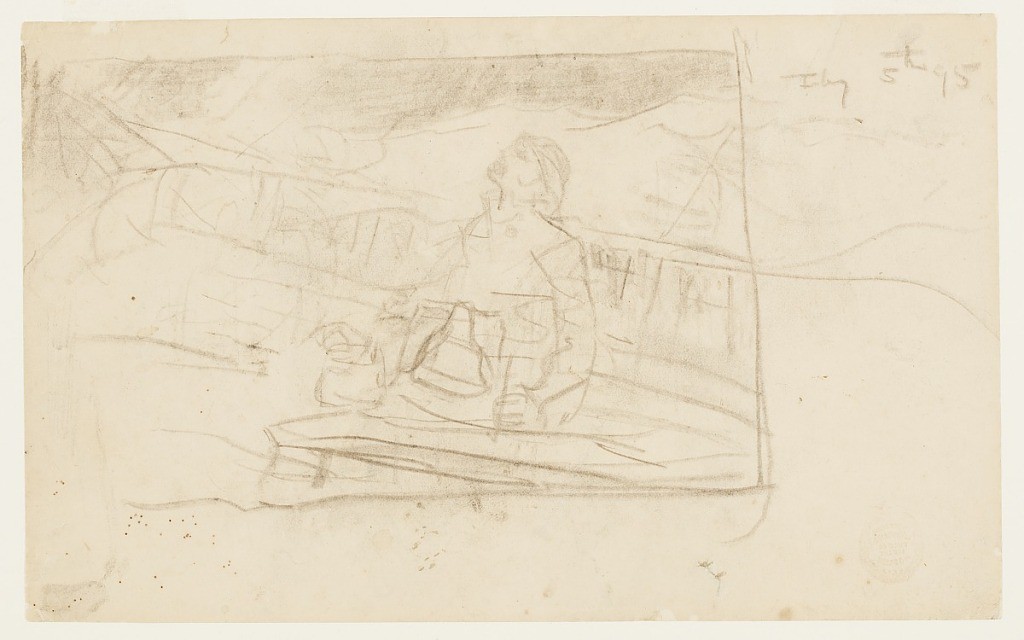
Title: Man on Deck with Ship's Bell
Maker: Winslow Homer, American, 1836–1910
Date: February 5, 1895
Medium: Charcoal on paper
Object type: Drawing
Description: Horizontal view of a man on a deck, at the bow of a boat, with a ship's bell.